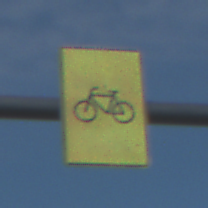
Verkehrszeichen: RadverkehrOhnePfeilsymbol
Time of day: MorningAfternoon
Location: Outdoor (Nature)
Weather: PartlyCloudy
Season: NotSpecified
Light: Natural